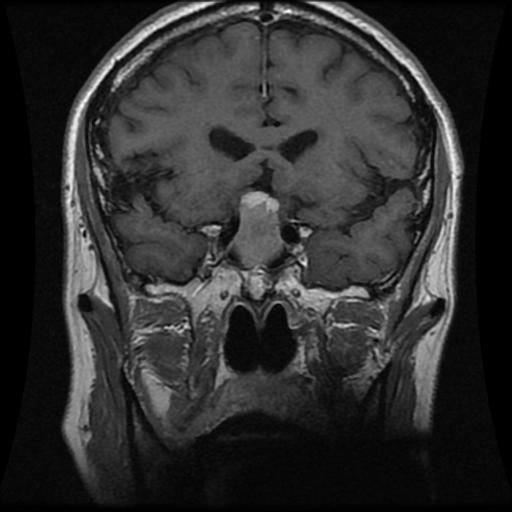
Label: pituitary